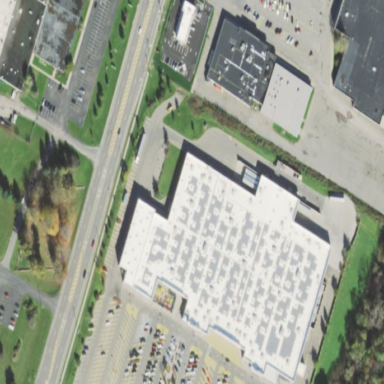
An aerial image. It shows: Retail building housing supermarket.